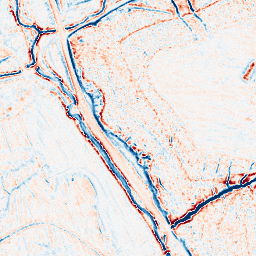
Category: edge_preserving
Decomposition family: bilateral
Decomposition parameters: d: 9
sigma_color: 75
sigma_space: 150
Upsampling method: quartic
Upsampling parameters: scale: 4
Upsampling scale: 4